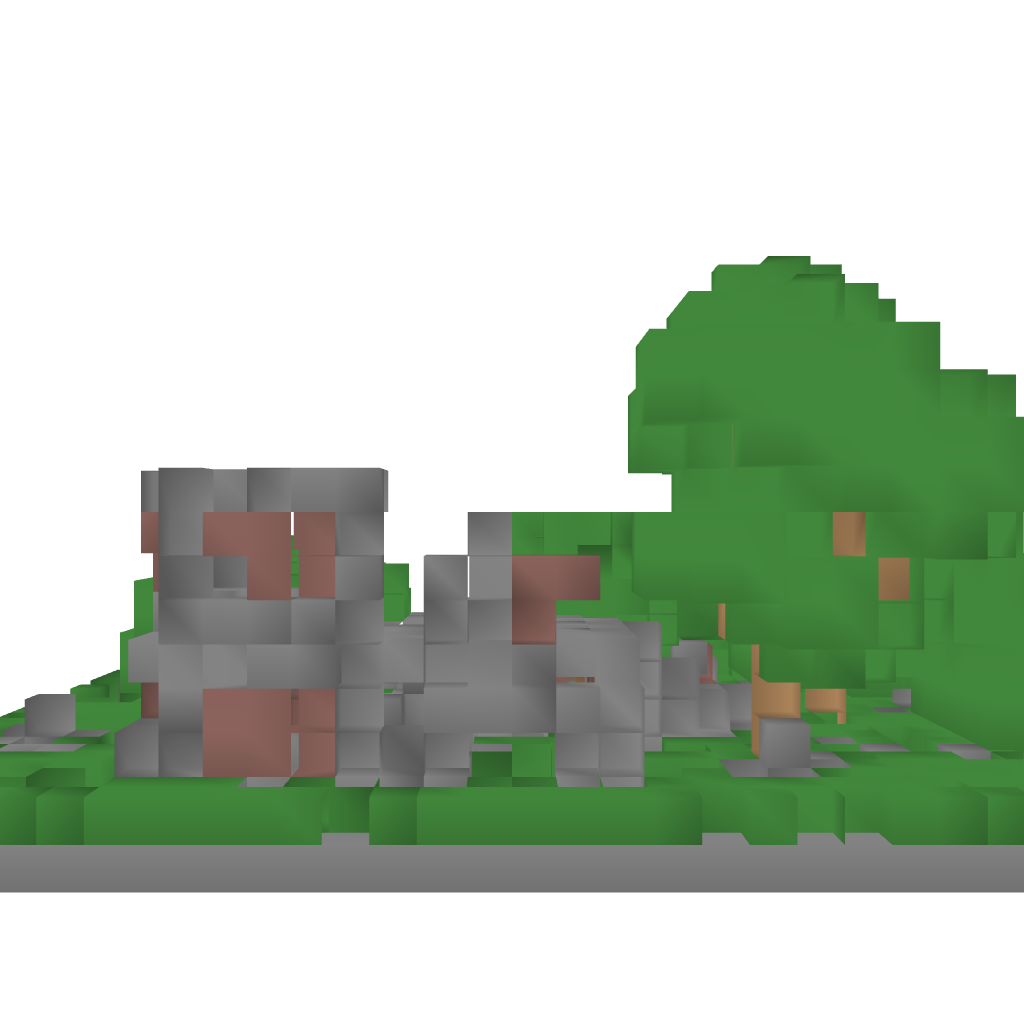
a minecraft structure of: Decorative Ruin good quality